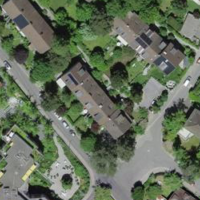
EUNIS habitat code: 55
Species observed at this site:
Helleborus niger
Aruncus dioicus